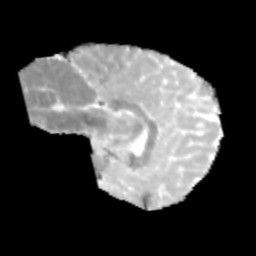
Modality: MD
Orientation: sagittal
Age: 11
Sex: male
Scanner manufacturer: siemens
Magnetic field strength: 3 T
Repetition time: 3.8 s
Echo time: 0.07 s